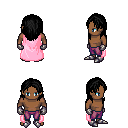
a pixel art fantasy rpg character, male body template, human, dark skin, pink cape, magenta pants, black long hairstyle, metal gloves, metal boots, four views (front, back, left, right), 2x2 character sprite sheet, small pixel art, hard edges, no anti-aliasing